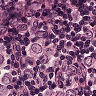
Metastatic tissue present: yes